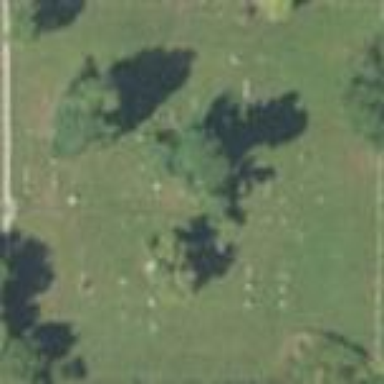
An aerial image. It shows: Cemetery.